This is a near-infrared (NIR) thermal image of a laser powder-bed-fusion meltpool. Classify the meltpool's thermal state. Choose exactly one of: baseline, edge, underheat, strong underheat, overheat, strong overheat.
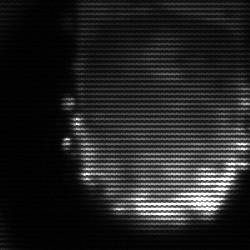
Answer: baseline